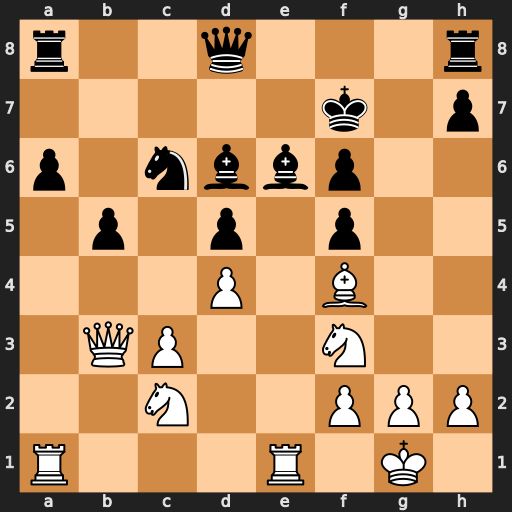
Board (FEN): r2q3r/5k1p/p1nbbp2/1p1p1p2/3P1B2/1QP2N2/2N2PPP/R3R1K1
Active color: w
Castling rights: -
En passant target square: -
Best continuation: Rxe6 Kxe6 Re1+ Kd7 Qxd5